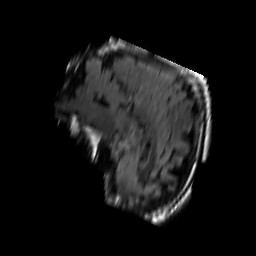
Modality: FLAIR
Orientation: sagittal
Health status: ill
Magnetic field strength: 3 T